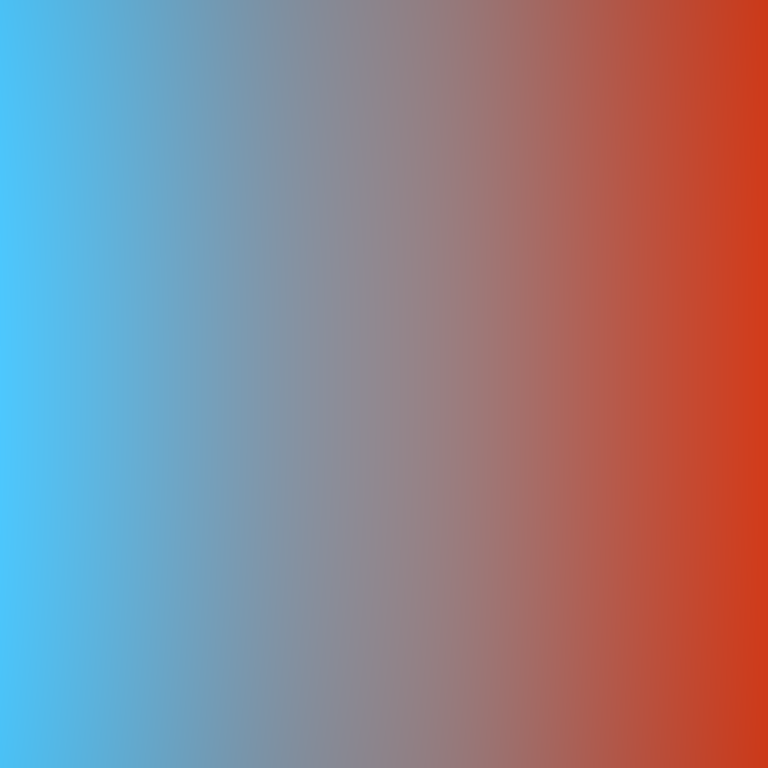
Abstract light effect, smooth gradient from cool blue to warm red, balanced atmosphere, soft blend, no room, no furniture, no objects.